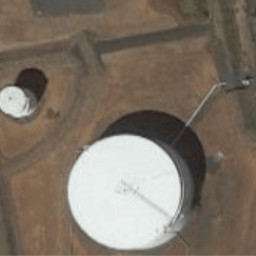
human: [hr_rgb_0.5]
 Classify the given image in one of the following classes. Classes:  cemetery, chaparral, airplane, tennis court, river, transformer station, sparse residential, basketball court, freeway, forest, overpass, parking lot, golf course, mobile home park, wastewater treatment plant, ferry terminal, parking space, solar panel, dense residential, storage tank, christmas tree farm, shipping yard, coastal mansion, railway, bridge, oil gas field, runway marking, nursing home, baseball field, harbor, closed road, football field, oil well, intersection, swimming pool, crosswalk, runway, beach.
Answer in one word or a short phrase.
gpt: storage tank